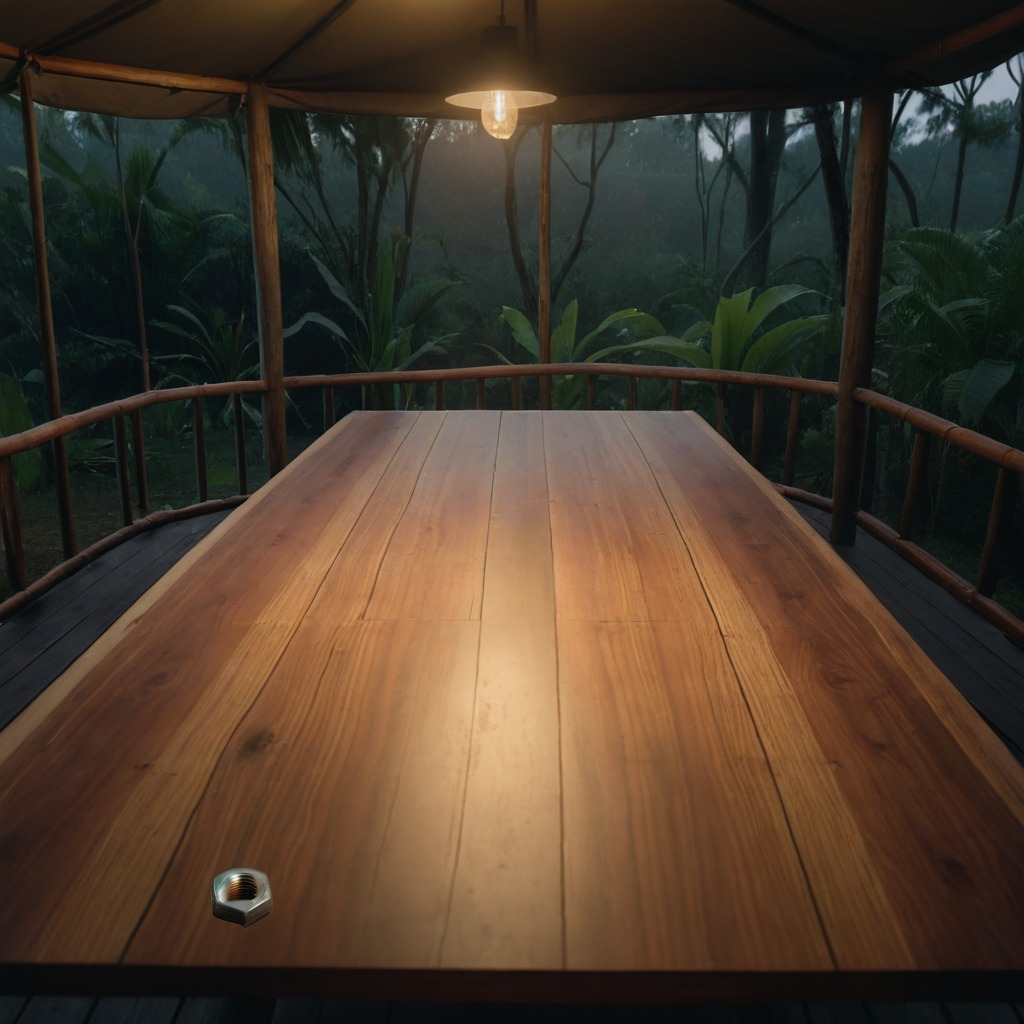
A metal nut lies on the wooden table.